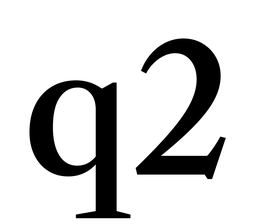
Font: LibreCaslonText_Medium